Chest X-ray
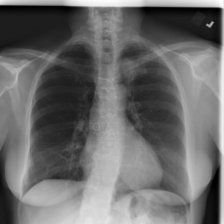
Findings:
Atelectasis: negative
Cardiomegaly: negative
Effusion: negative
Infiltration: negative
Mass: positive
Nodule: negative
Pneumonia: negative
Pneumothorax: negative
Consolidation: negative
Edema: negative
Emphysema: negative
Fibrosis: negative
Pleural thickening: negative
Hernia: negative